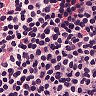
Metastatic tissue present: no